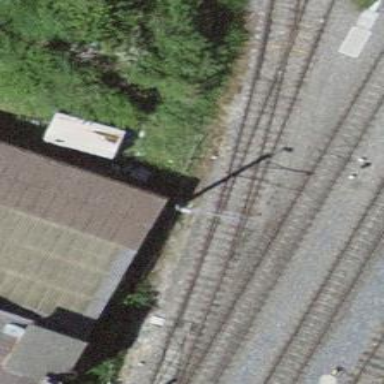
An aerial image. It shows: Single railway track with electrified contact line. It is spur track.